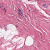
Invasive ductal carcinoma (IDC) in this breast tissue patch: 0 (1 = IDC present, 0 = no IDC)